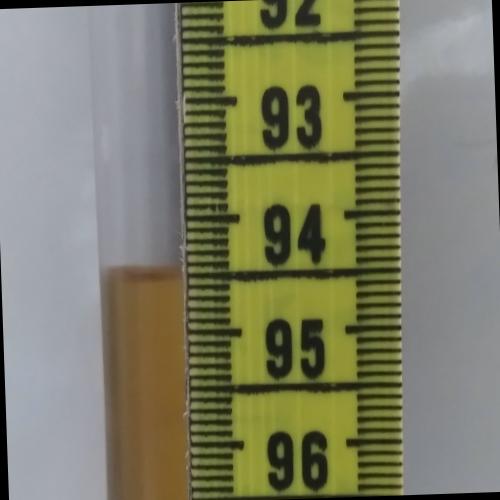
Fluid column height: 94.5 cm